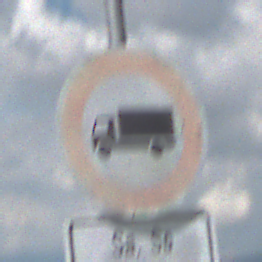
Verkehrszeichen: VerbotFuerKraftfahrzeugeUeberDreiKommaFuenfTonnen
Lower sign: ZeitangabenMitBeschraenkungAufWochentage9
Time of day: Midday
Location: Outdoor (Nature)
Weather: PartlyCloudy
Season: NotSpecified
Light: Natural